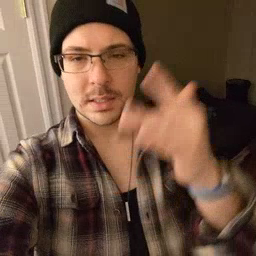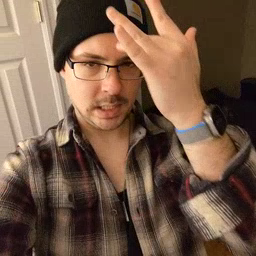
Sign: sick